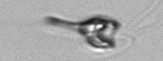
Label: Pyramimonas_longicauda